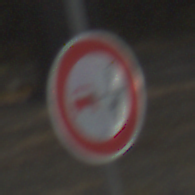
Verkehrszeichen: VerbotUeberholenEinspurigeFahrzeuge
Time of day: MorningAfternoon
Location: Outdoor (Suburban)
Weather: Clear
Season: NotSpecified
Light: Natural